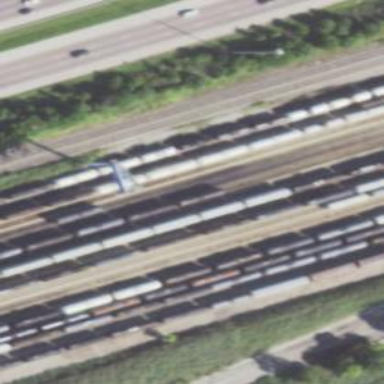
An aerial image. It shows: Railway yard used for manifest purposes.